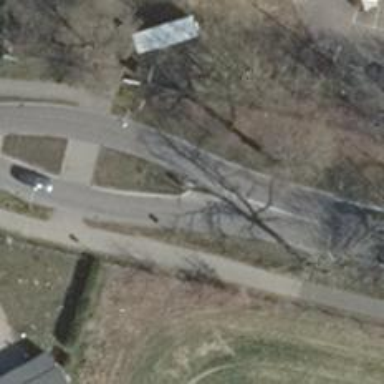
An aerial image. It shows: Traffic calming island.